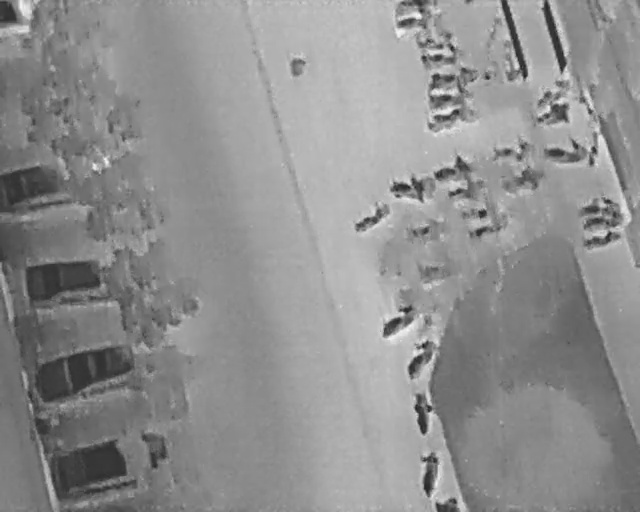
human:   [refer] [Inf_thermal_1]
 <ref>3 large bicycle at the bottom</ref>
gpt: <box>[[63, 90, 71, 94, 2], [62, 78, 69, 82, 176], [61, 67, 69, 72, 28]]</box>

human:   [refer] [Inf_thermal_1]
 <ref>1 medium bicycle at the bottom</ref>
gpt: <box>[[67, 95, 71, 99, 2]]</box>